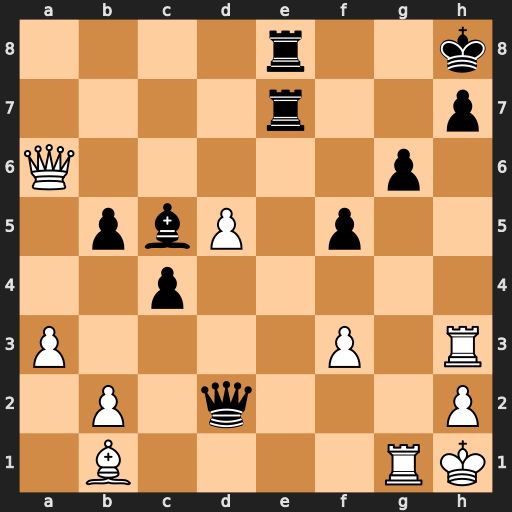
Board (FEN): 4r2k/4r2p/Q5p1/1pbP1p2/2p5/P4P1R/1P1q3P/1B4RK
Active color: w
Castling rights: -
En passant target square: -
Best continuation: Qxg6 Bxg1 Bxf5